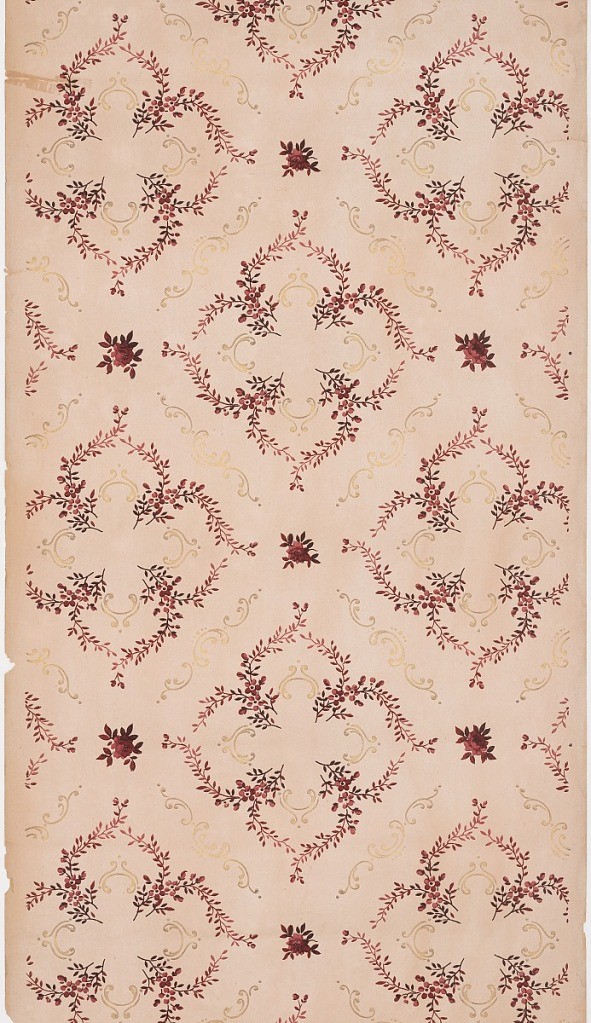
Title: Ceiling paper
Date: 1905–1915
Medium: Machine-printed paper, liquid mica
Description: There are repeating registers of curvy diamonds that are made up of thin brown/red floral boughs. Inside of the floral diamond patterns are metallic gold C-scrolls. The same C-scrolls also border the outside of the diamond shape and are marked on both ends by larger red flowers. The use of mica makes the floral decoration shiny. Printed with mica on a rosy-brown ground